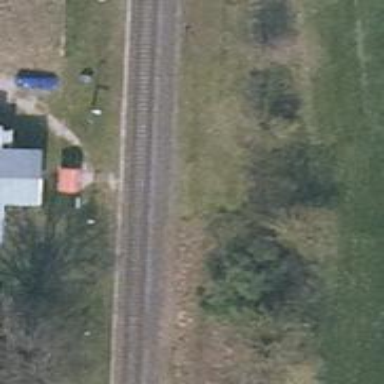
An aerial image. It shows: Stop position for public transport at railway stop.